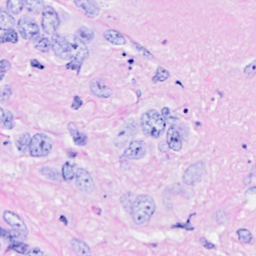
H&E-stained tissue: Breast